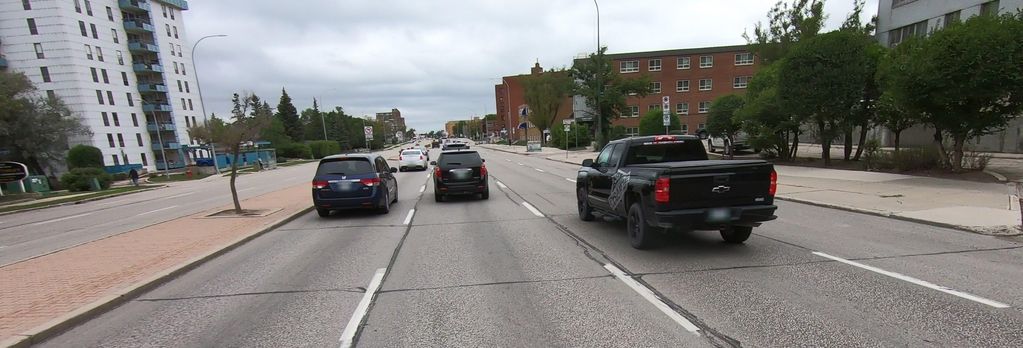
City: winnipeg